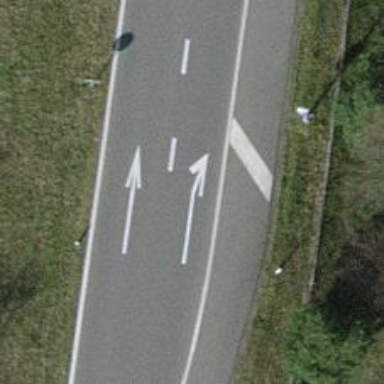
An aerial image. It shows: Motorway link.